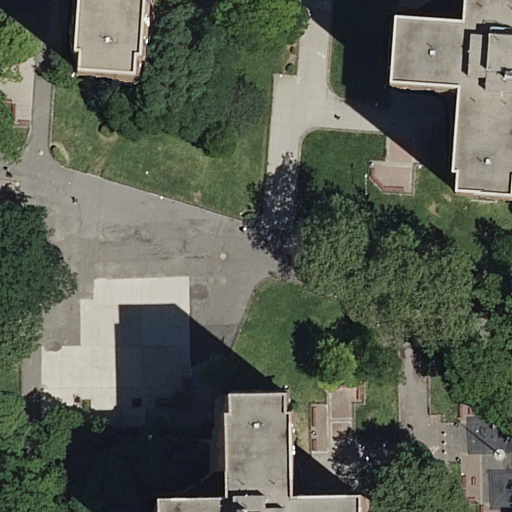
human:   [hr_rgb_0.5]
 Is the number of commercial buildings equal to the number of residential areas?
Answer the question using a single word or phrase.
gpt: no

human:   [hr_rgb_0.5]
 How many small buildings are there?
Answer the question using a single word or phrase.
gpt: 1

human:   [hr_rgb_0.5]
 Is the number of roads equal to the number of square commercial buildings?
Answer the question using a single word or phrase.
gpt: no

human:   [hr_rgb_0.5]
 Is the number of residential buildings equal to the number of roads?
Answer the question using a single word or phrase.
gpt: no

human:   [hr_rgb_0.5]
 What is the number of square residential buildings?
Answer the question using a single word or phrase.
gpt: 0

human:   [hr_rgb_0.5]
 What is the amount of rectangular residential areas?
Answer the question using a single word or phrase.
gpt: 1

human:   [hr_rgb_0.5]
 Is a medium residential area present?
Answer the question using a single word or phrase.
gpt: no

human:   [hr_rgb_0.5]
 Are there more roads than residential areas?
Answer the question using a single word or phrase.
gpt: yes

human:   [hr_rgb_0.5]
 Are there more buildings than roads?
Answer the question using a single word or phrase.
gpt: no

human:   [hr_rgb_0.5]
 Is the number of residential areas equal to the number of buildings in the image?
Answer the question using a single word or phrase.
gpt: no

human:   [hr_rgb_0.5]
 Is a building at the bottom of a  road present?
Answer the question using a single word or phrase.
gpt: yes

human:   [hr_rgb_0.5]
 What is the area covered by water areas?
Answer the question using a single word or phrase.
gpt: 0m2

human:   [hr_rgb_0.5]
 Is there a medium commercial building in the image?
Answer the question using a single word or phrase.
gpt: no

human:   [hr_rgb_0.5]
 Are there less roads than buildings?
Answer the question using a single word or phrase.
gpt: no

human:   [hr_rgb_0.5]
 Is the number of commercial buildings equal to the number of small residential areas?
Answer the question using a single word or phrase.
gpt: yes

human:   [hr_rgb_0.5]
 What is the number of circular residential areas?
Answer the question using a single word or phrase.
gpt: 0

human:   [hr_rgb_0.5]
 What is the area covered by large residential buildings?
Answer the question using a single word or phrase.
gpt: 1567m2

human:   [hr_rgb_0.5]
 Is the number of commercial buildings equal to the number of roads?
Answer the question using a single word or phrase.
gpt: no

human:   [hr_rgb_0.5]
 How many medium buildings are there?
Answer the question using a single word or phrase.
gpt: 0

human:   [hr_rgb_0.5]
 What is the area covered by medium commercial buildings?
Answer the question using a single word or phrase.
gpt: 0m2

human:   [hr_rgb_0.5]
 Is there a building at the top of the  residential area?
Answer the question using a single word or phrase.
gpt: no

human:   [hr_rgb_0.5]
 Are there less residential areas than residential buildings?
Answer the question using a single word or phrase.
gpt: yes

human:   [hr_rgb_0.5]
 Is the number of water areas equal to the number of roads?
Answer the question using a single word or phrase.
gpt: no

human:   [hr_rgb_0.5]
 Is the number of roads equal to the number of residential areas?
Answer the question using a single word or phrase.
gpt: no

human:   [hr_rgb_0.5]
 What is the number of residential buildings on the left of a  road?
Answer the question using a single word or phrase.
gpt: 1

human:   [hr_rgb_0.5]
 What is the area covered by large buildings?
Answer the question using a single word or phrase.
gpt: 1567m2

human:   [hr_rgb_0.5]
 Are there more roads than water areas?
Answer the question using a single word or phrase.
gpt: yes

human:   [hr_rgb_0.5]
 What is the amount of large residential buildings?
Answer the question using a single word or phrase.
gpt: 2

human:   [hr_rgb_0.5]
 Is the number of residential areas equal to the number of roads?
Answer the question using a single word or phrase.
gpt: no

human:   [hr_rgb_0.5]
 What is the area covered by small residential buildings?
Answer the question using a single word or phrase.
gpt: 64m2

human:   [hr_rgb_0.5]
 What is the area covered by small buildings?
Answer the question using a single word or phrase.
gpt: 64m2

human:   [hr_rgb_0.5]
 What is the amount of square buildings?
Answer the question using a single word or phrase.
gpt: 0

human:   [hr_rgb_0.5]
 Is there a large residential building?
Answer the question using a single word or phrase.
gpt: yes

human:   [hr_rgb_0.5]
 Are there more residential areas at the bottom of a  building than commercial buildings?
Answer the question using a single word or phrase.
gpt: no

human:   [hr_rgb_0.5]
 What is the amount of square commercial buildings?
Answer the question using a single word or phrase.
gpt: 0

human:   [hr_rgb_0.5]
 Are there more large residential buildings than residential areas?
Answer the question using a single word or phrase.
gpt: yes